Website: apple
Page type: billing-address
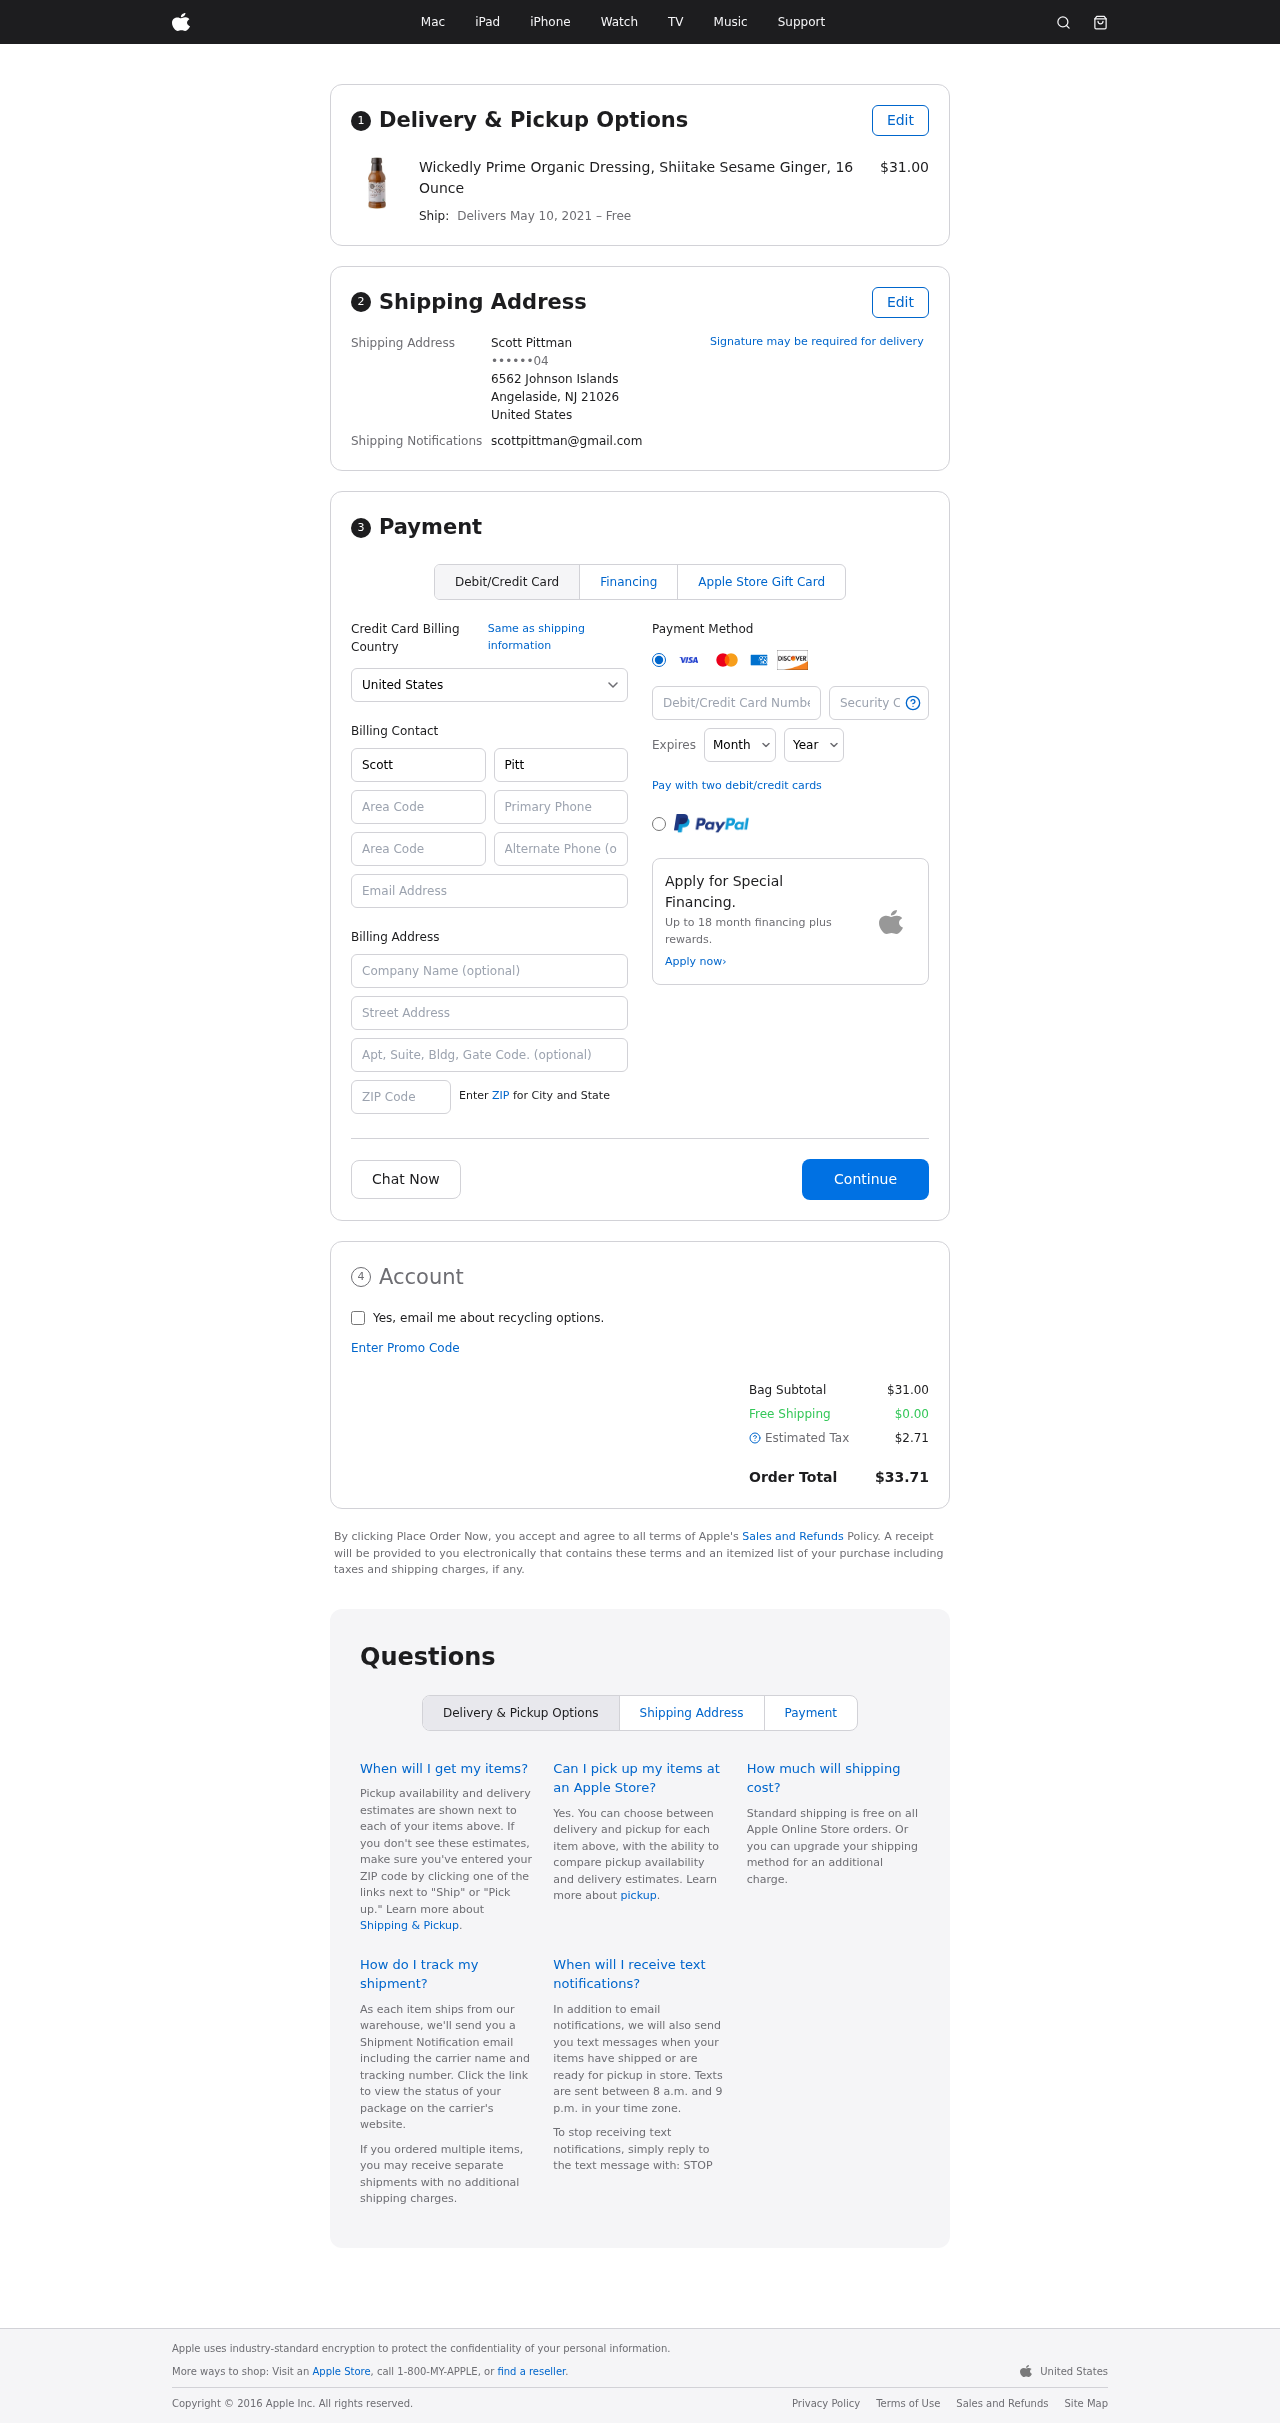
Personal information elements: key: PII_CARD_CVV
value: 438
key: PII_CARD_EXPIRY_MONTH
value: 10
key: PII_CARD_EXPIRY_YEAR
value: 29
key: PII_CARD_NUMBER
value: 4321 5236 1914 4681
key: PII_CITY_STATE_ZIP
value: Angelaside, NJ 21026
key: PII_COUNTRY
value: United States
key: PII_EMAIL
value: scottpittman@gmail.com
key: PII_FULLNAME
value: Scott Pittman
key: PII_STREET
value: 6562 Johnson Islands
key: PII_PHONE_MASKED
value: ••••••04
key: PII_BILLING_FIRSTNAME
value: Scott
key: PII_BILLING_LASTNAME
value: Pittman
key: PII_BILLING_PHONE_AREA
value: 513
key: PII_BILLING_PHONE
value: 5137045404
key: PII_BILLING_PHONE_ALT_AREA
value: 661
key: PII_BILLING_PHONE_ALT
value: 6614514150
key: PII_BILLING_EMAIL
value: scottpittman@gmail.com
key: PII_BILLING_STREET
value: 6562 Johnson Islands
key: PII_BILLING_POSTCODE
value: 21026
Product elements: key: PRODUCT1_NAME
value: Wickedly Prime Organic Dressing, Shiitake Sesame Ginger, 16 Ounce
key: PRODUCT1_PRICE
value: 31
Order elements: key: ORDER_DELIVERY_DATE
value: May 10, 2021
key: ORDER_SUBTOTAL
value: $31.00
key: ORDER_SHIPPING_COST
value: $0.00
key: ORDER_TAX
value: $2.71
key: ORDER_TOTAL
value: $33.71